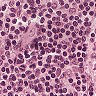
Metastatic tissue present: no